Field crop: maize
Growth stage: 2
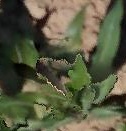
Species: maize